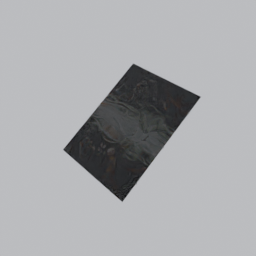
Label: decoration